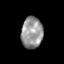
Tissue: skin
Cell type: Epithelial cells
Senescence score: 0.2025
Nuclear area (px): 664
Mean DAPI intensity: 149.518